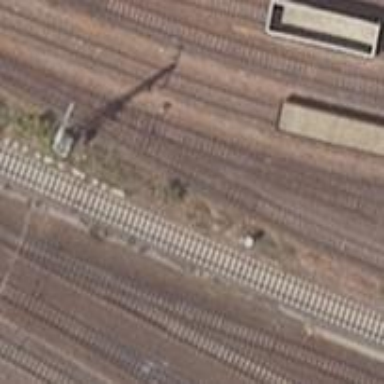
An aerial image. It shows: Railway switch.